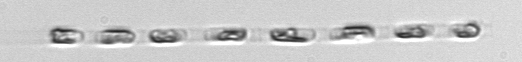
Label: Skeletonema